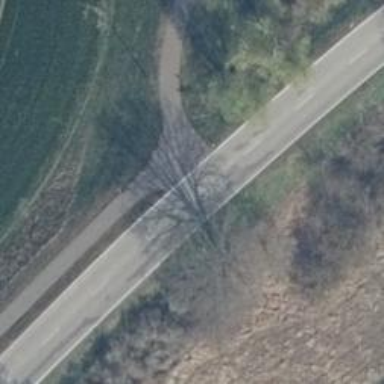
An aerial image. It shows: Asphalt cycleway.